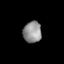
Tissue: lung
Cell type: Endothelial cells
Senescence score: 0.7063
Nuclear area (px): 386
Mean DAPI intensity: 143.974